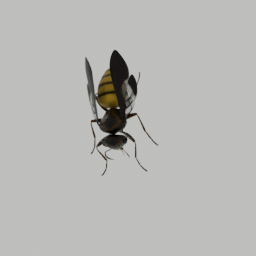
Label: animals